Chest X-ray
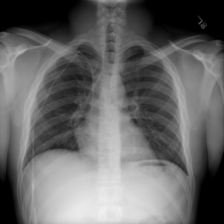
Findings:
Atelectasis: negative
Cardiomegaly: negative
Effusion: negative
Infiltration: negative
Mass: negative
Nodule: negative
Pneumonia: negative
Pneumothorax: negative
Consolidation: negative
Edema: negative
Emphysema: negative
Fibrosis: negative
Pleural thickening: negative
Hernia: negative